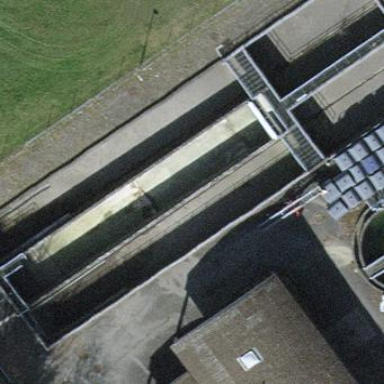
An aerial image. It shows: View of wastewater plant.